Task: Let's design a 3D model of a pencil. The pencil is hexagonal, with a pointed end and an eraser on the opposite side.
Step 111:
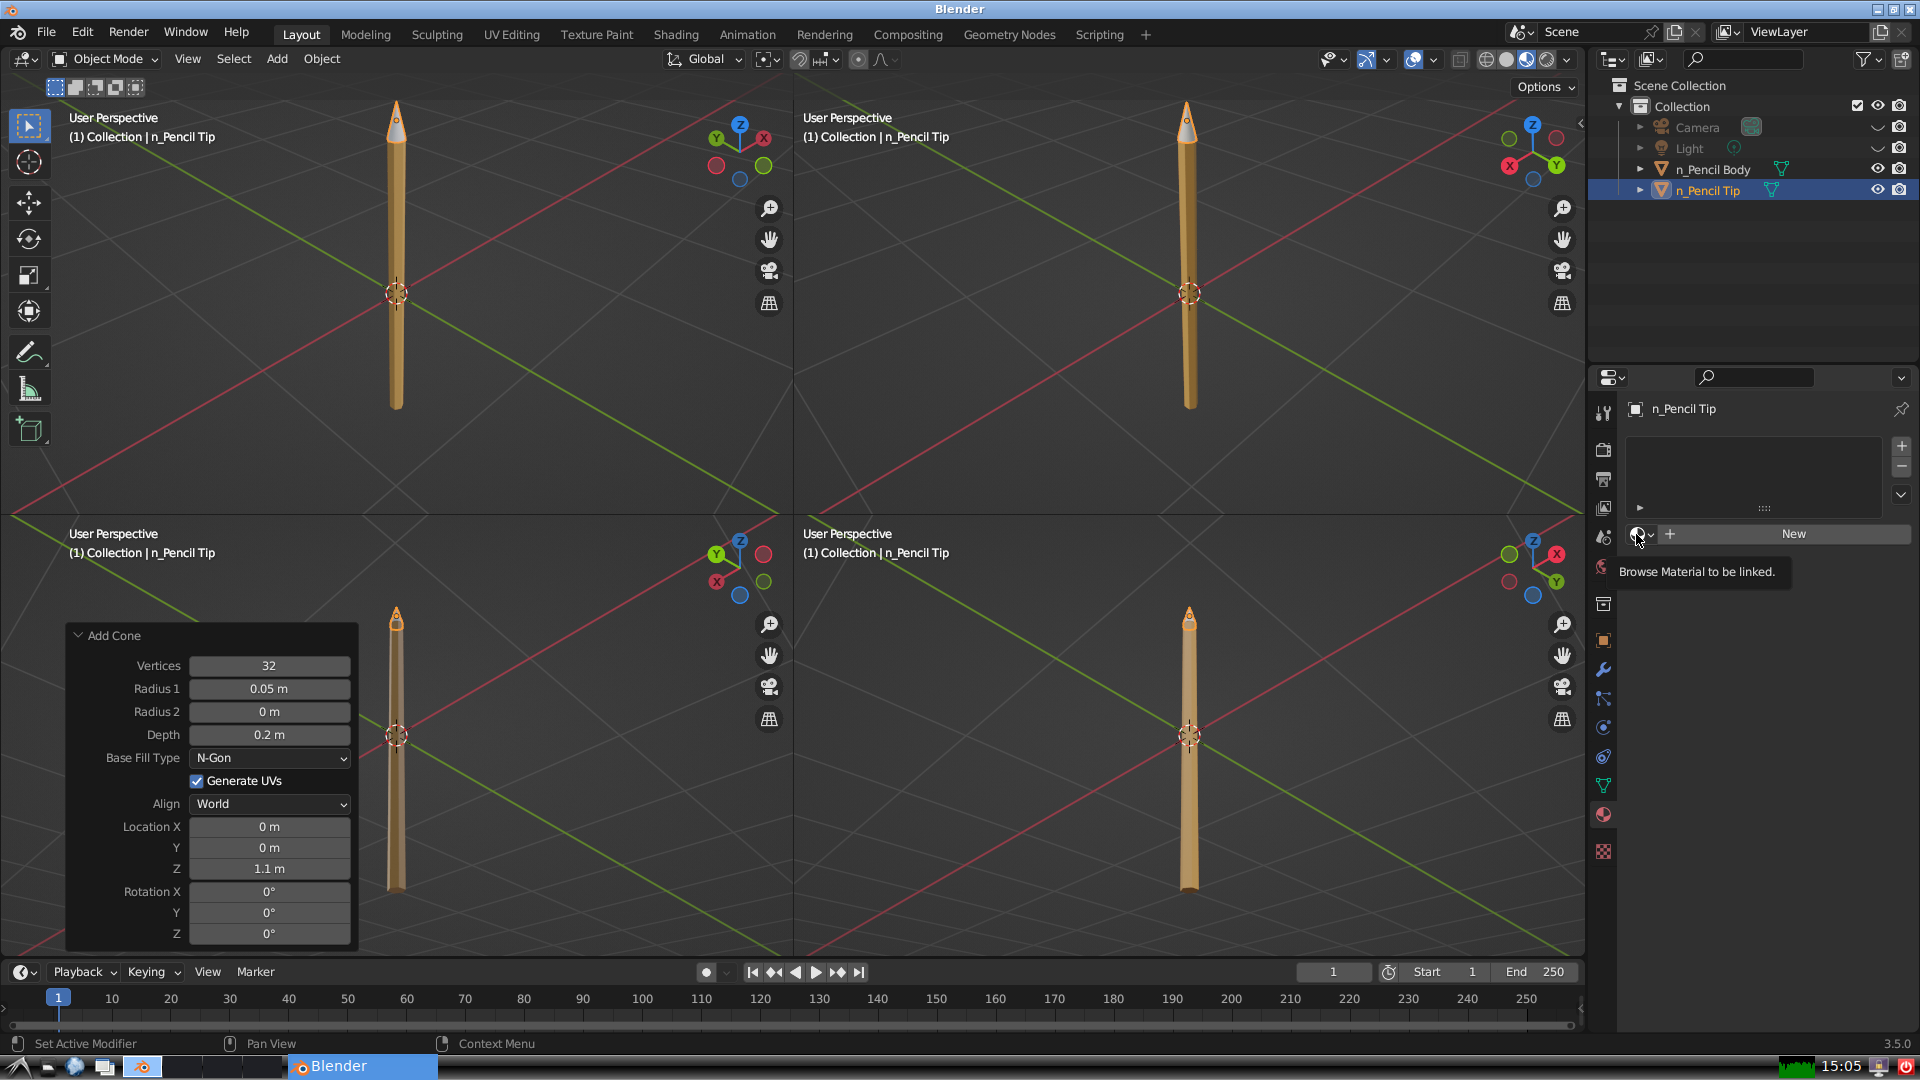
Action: click: no